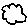
Label: cloud